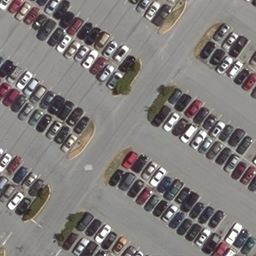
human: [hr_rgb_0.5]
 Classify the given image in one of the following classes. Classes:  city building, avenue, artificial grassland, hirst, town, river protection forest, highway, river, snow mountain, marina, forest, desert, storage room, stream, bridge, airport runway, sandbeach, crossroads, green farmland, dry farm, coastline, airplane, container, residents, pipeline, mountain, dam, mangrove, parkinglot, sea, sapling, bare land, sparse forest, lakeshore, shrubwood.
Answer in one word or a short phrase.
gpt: parkinglot